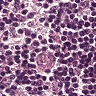
Metastatic tissue present: no